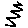
Label: zigzag